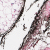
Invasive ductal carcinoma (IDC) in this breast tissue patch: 0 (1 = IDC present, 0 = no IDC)